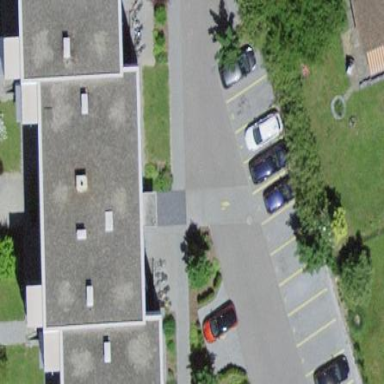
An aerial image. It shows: Building with apartments and flat roof.